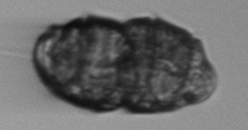
Label: Margalefidinium